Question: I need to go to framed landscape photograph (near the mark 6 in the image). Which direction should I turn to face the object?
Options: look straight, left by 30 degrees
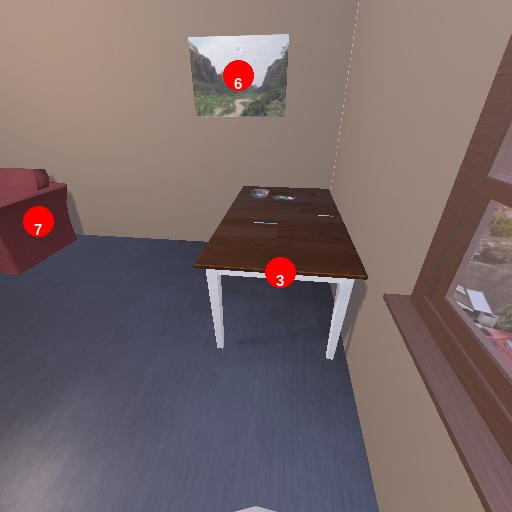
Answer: look straight